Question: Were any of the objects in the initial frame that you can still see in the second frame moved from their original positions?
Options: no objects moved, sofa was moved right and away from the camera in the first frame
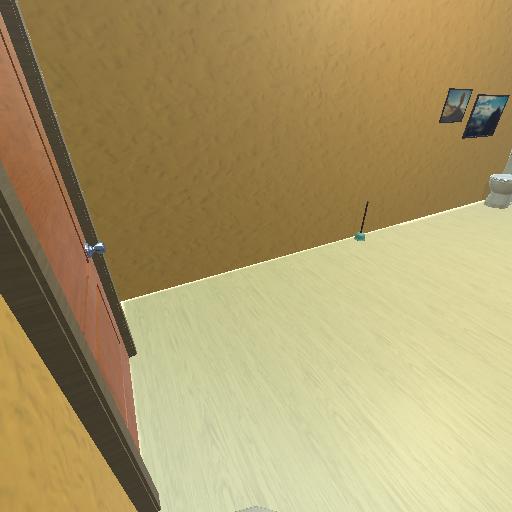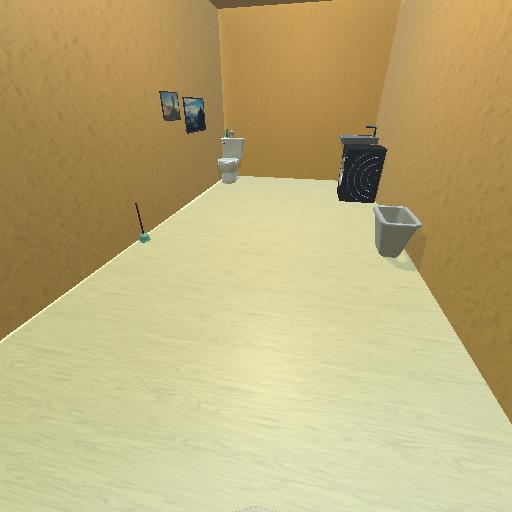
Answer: no objects moved